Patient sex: M
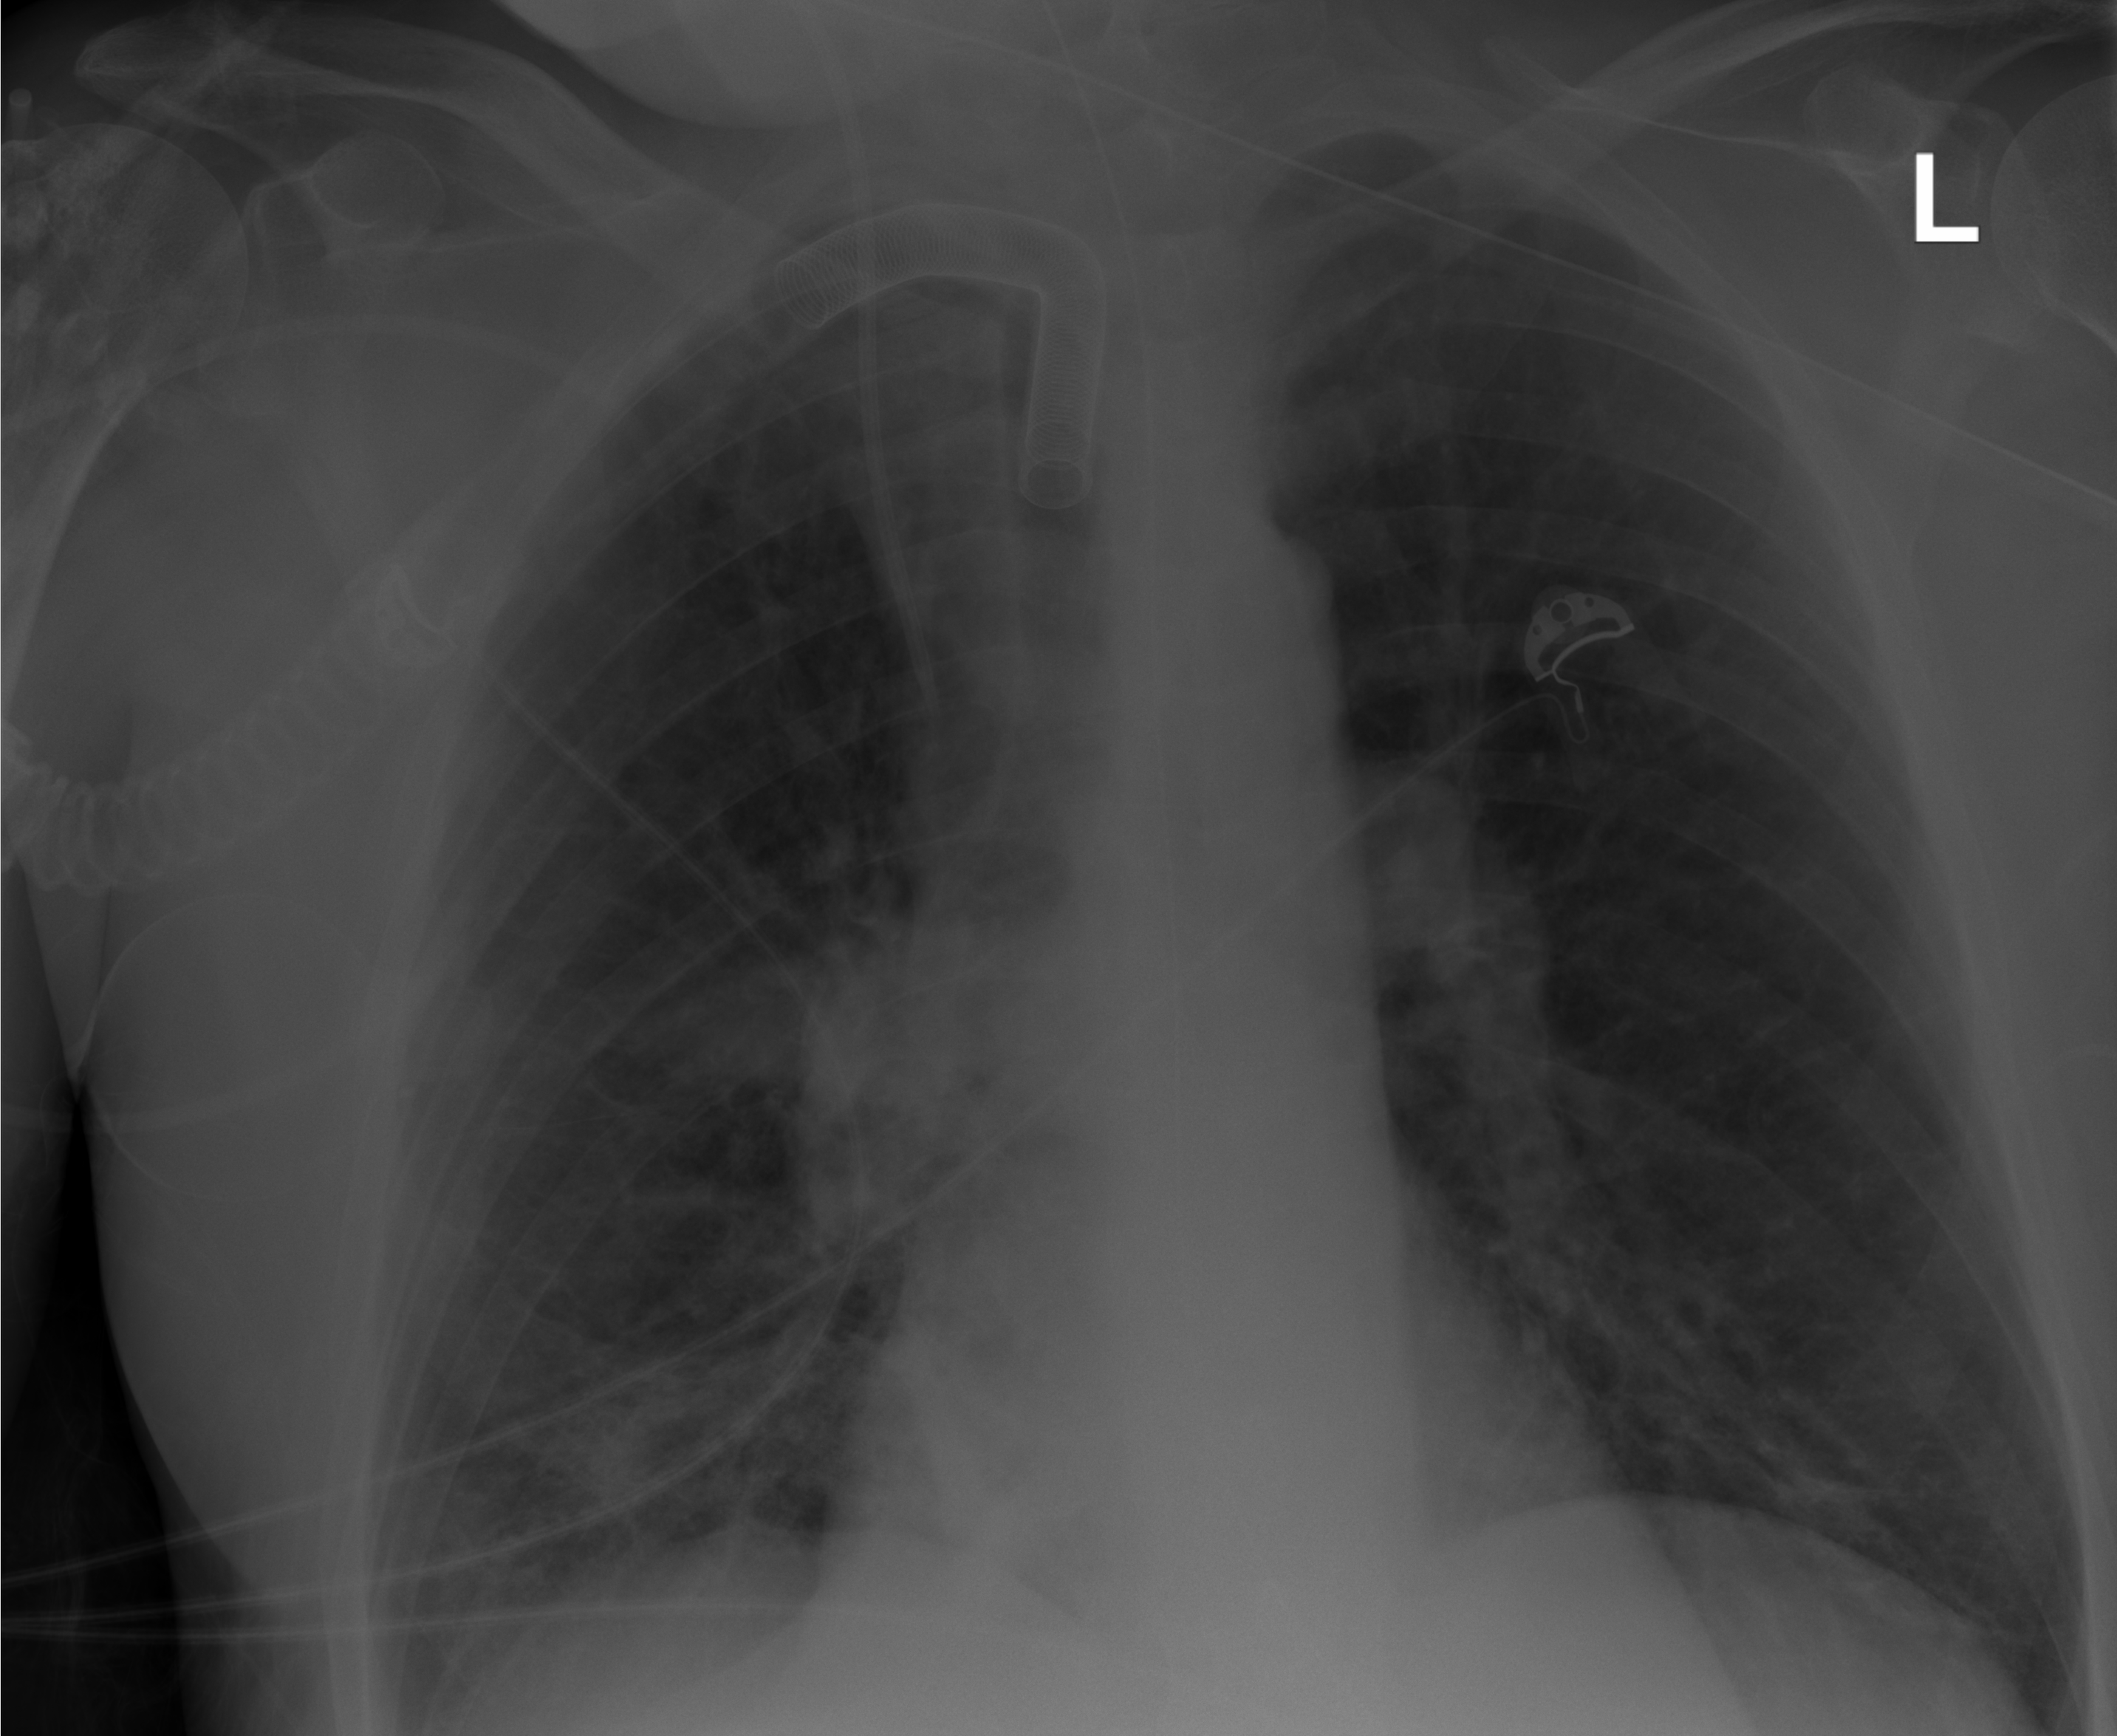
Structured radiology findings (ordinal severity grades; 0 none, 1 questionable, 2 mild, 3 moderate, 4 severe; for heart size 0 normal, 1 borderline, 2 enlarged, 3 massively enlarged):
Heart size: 0
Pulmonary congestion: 0
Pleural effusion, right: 1
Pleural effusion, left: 0
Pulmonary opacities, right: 2
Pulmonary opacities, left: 0
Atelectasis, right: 1
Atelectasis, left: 0